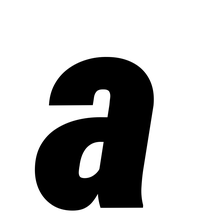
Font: Roboto-Italic_Condensed_Black_Italic